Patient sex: M
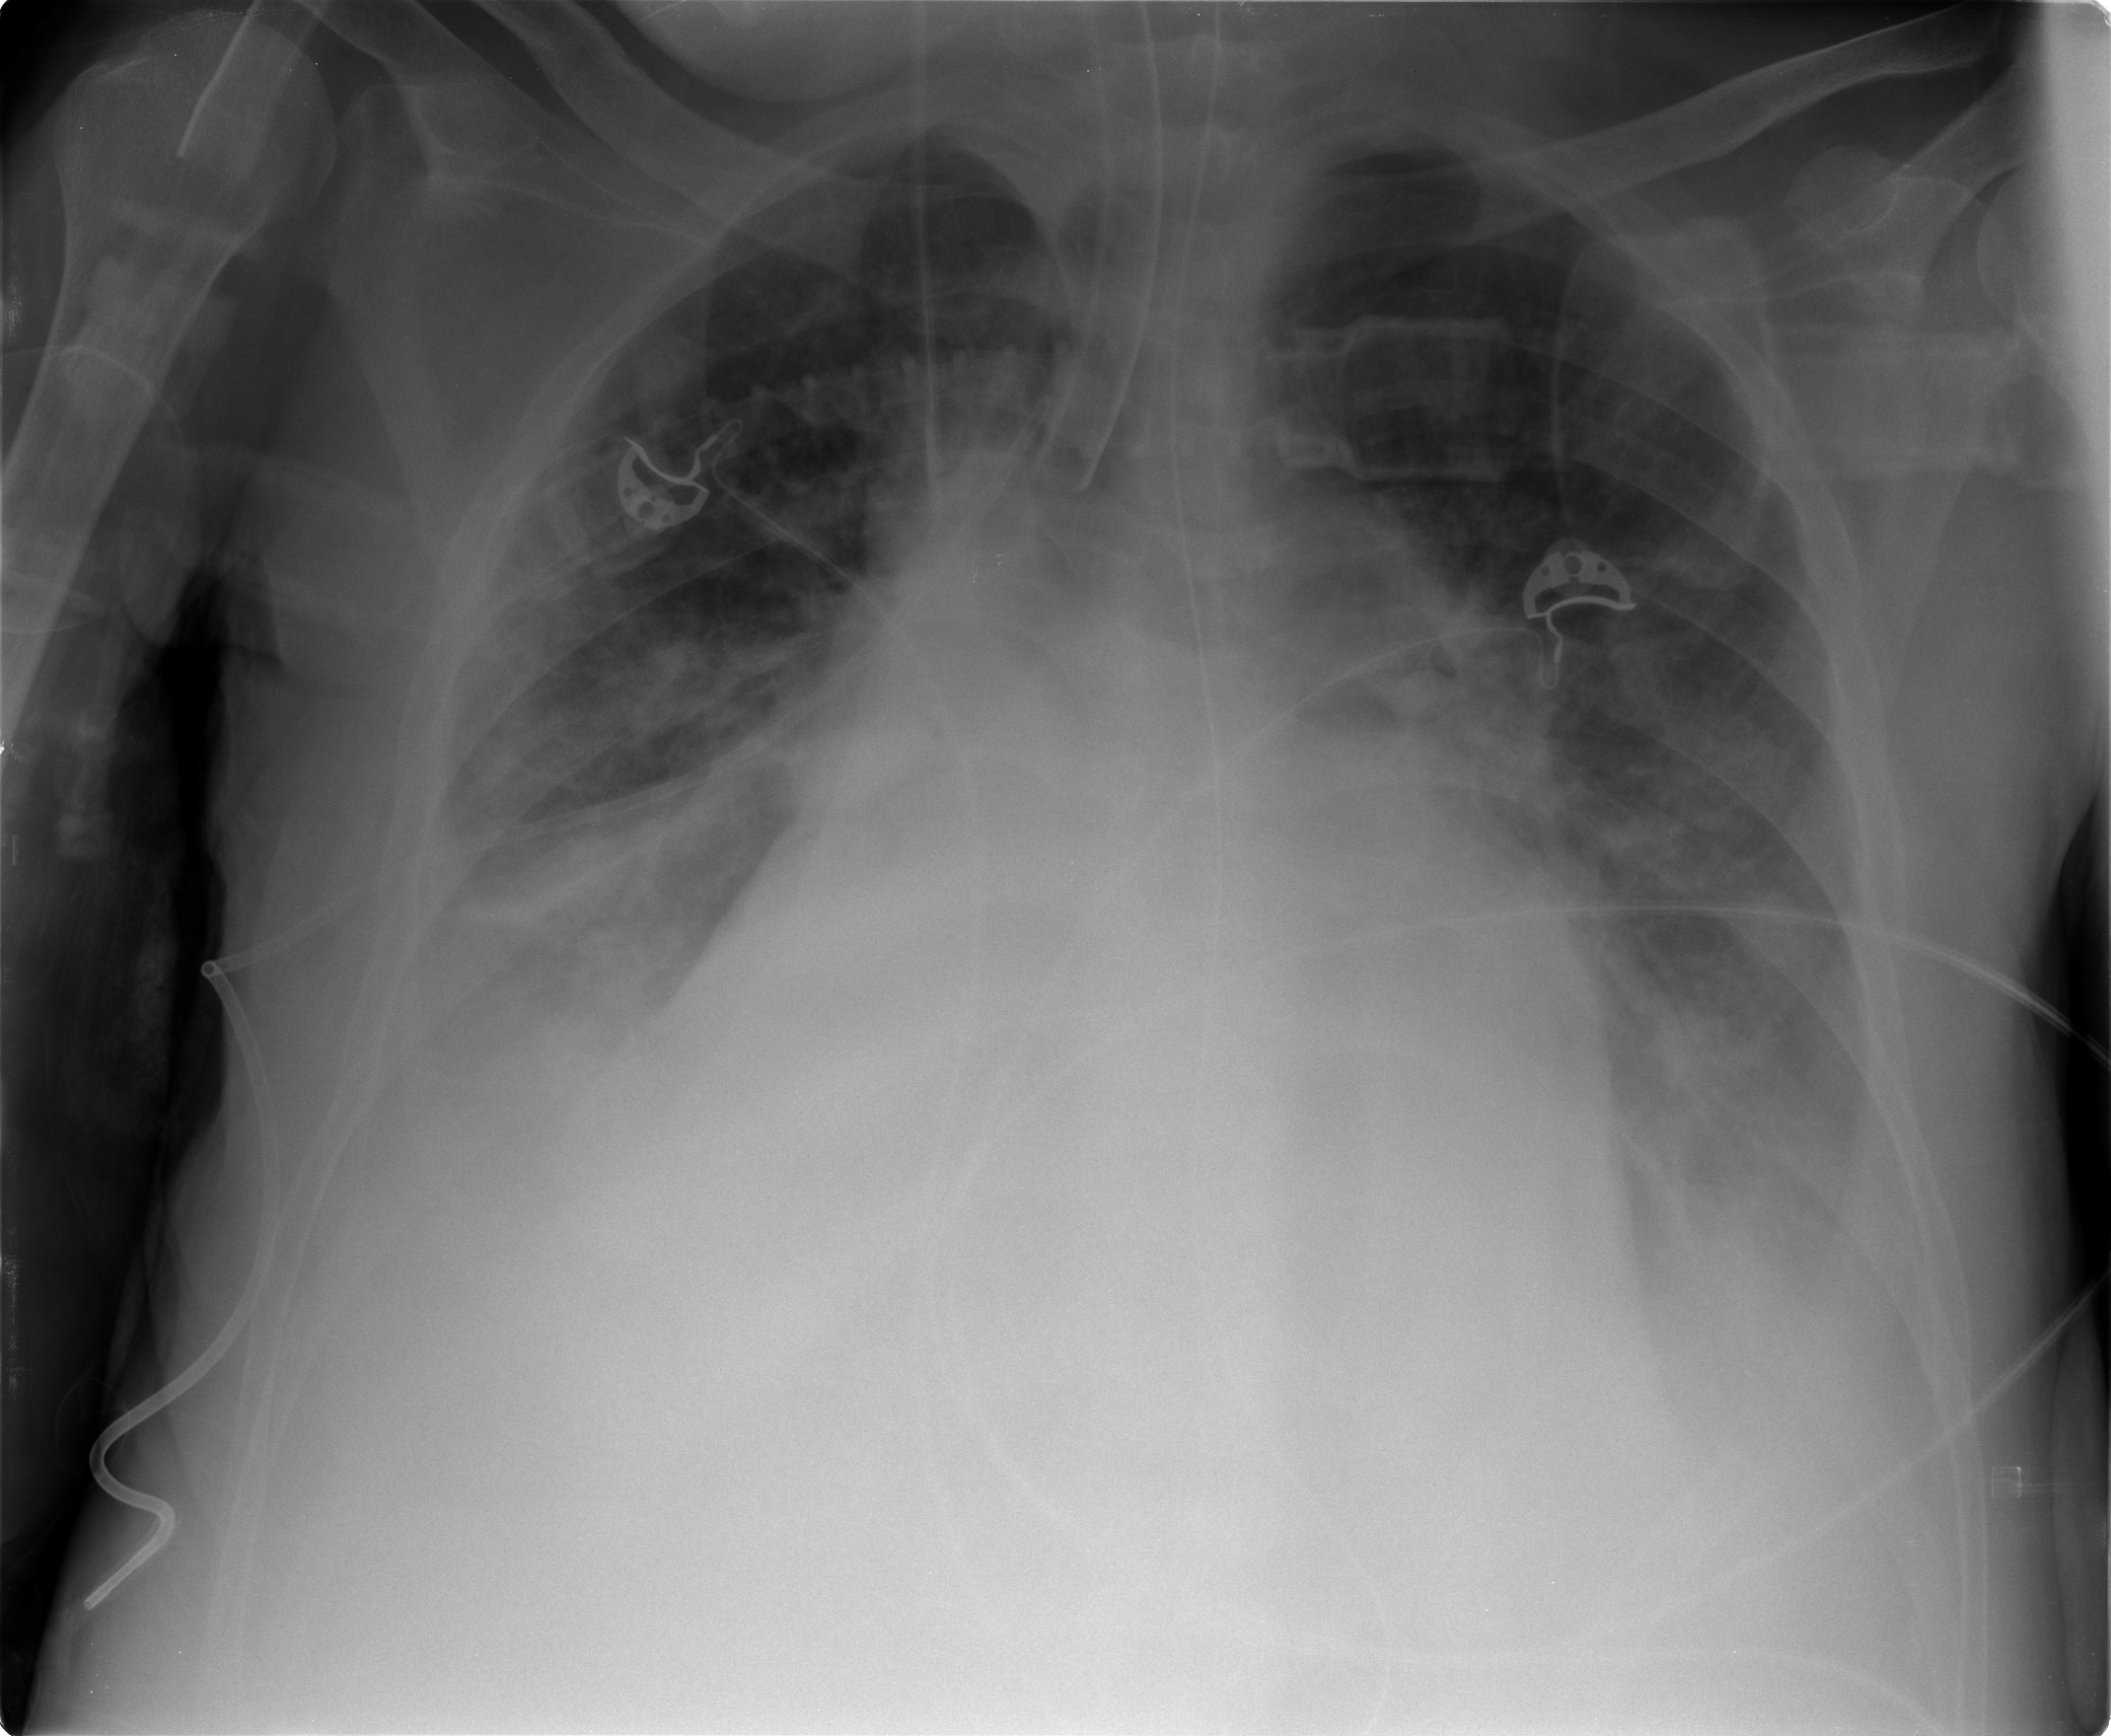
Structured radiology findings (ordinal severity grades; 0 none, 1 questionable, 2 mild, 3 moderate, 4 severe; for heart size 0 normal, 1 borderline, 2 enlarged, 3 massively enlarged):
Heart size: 2
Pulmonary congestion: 2
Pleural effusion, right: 2
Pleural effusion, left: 2
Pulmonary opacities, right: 2
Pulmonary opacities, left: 1
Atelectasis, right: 3
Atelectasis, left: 2